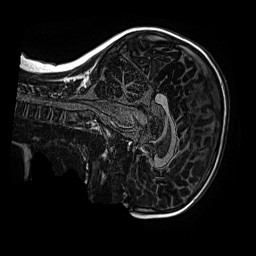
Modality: MP2RAGE
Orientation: sagittal
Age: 10
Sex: male
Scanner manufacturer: siemens
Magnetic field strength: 3 T
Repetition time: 4 s
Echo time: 0.00299 s